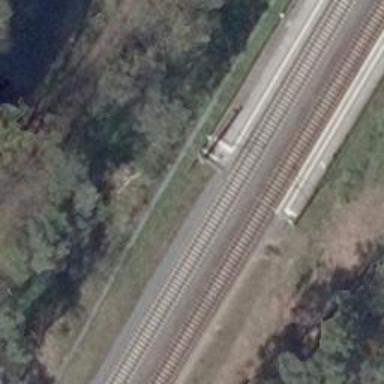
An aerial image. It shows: Platform edge at railway station.